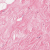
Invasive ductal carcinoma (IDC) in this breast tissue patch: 0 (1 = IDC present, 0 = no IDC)